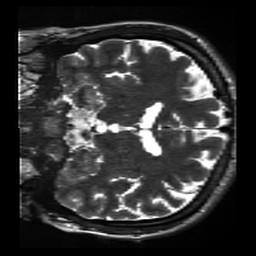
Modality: inplaneT2
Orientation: coronal
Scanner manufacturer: siemens
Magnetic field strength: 3 T
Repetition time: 11 s
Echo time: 0.059 s